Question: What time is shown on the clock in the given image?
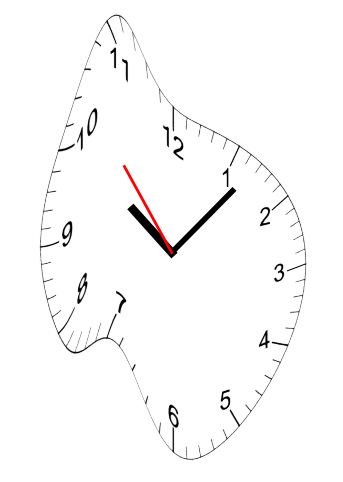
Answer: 10:06:53